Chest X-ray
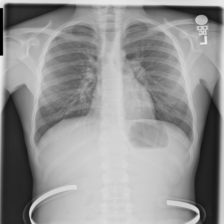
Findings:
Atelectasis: negative
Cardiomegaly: negative
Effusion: negative
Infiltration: negative
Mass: negative
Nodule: negative
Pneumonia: negative
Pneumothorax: negative
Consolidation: negative
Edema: negative
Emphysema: negative
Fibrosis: negative
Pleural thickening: negative
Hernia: negative